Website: walmart
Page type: billing-address
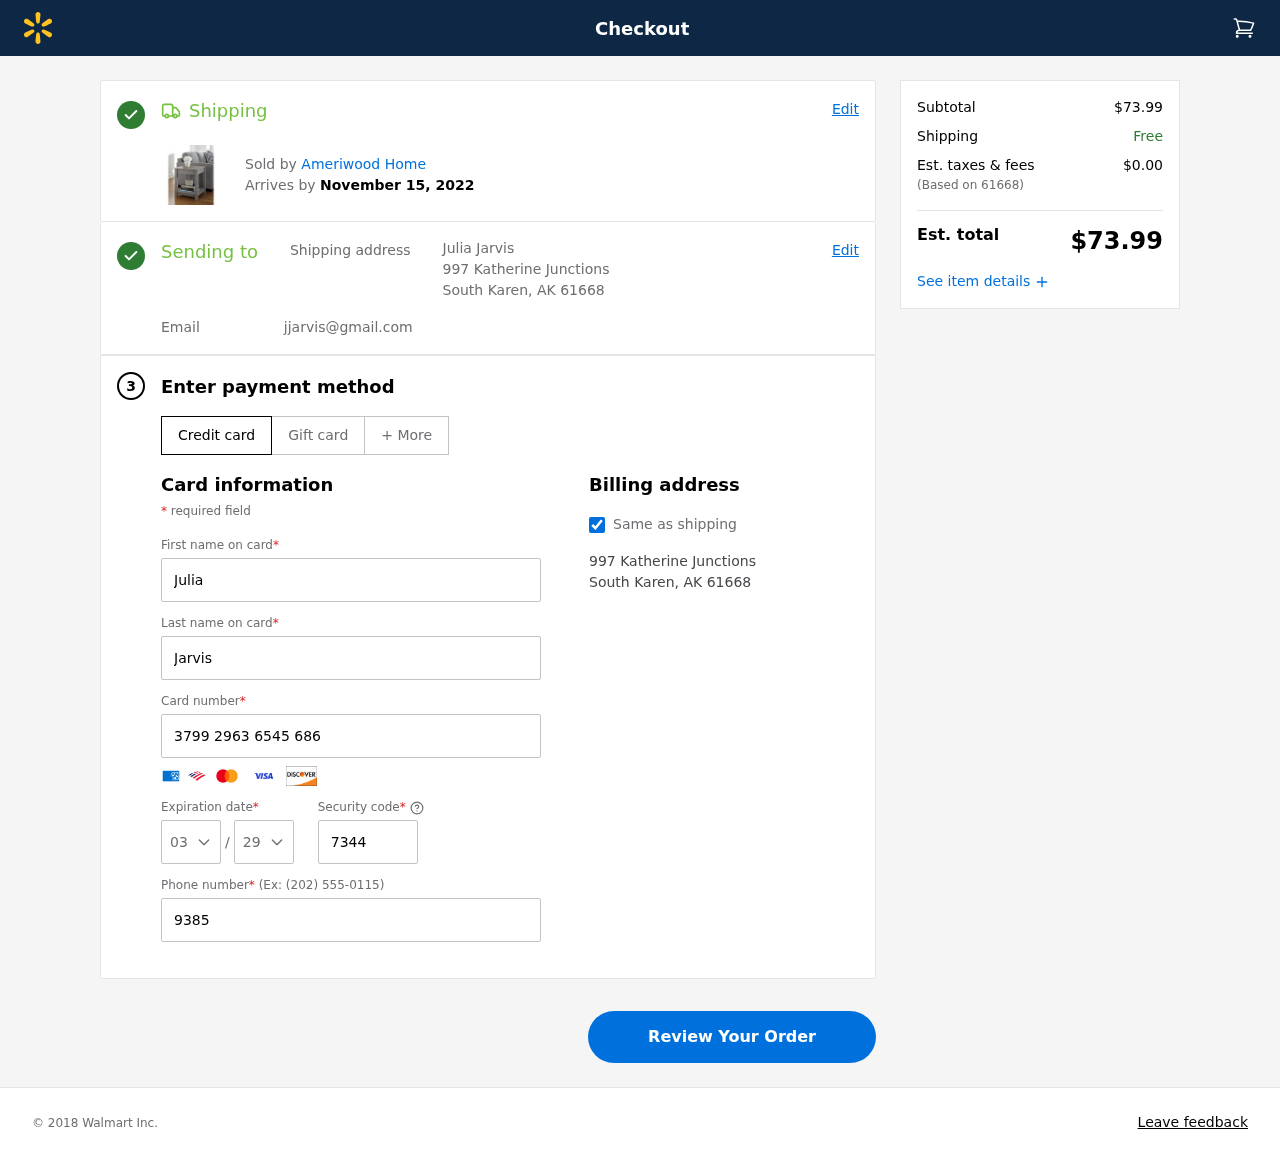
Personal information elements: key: PII_CARD_CVV
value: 7344
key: PII_CARD_EXPIRY_MONTH
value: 03
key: PII_CARD_EXPIRY_YEAR
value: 29
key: PII_CARD_NUMBER
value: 3799 2963 6545 686
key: PII_CITY_STATE_ZIP
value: South Karen, AK 61668
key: PII_EMAIL
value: jjarvis@gmail.com
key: PII_FIRSTNAME
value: Julia
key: PII_FULLNAME
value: Julia Jarvis
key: PII_LASTNAME
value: Jarvis
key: PII_PHONE
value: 9385332654
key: PII_POSTCODE
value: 61668
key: PII_STREET
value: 997 Katherine Junctions
Product elements: key: PRODUCT1_BRAND
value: Ameriwood Home
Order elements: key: ORDER_DELIVERY_DATE
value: November 15, 2022
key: ORDER_SUBTOTAL
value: $73.99
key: ORDER_TAX
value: $0.00
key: ORDER_TOTAL
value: $73.99